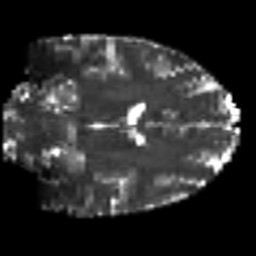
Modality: T2w
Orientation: coronal
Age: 44
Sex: female
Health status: ill
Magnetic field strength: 3 T
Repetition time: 8.4 s
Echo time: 0.0926 s